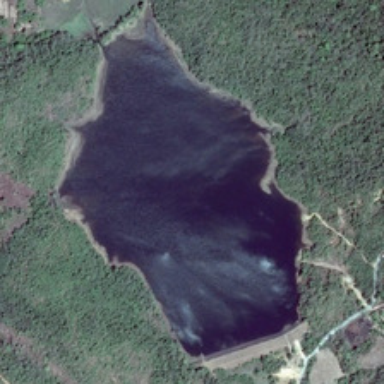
Many green trees are around an irregular pond .